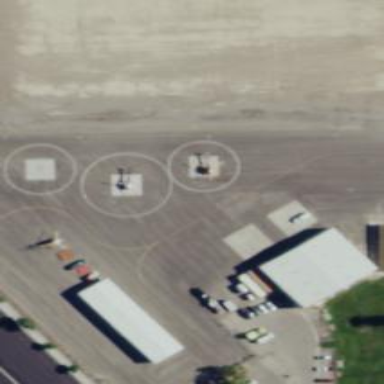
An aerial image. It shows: Image showing helipad at airport.